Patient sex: M
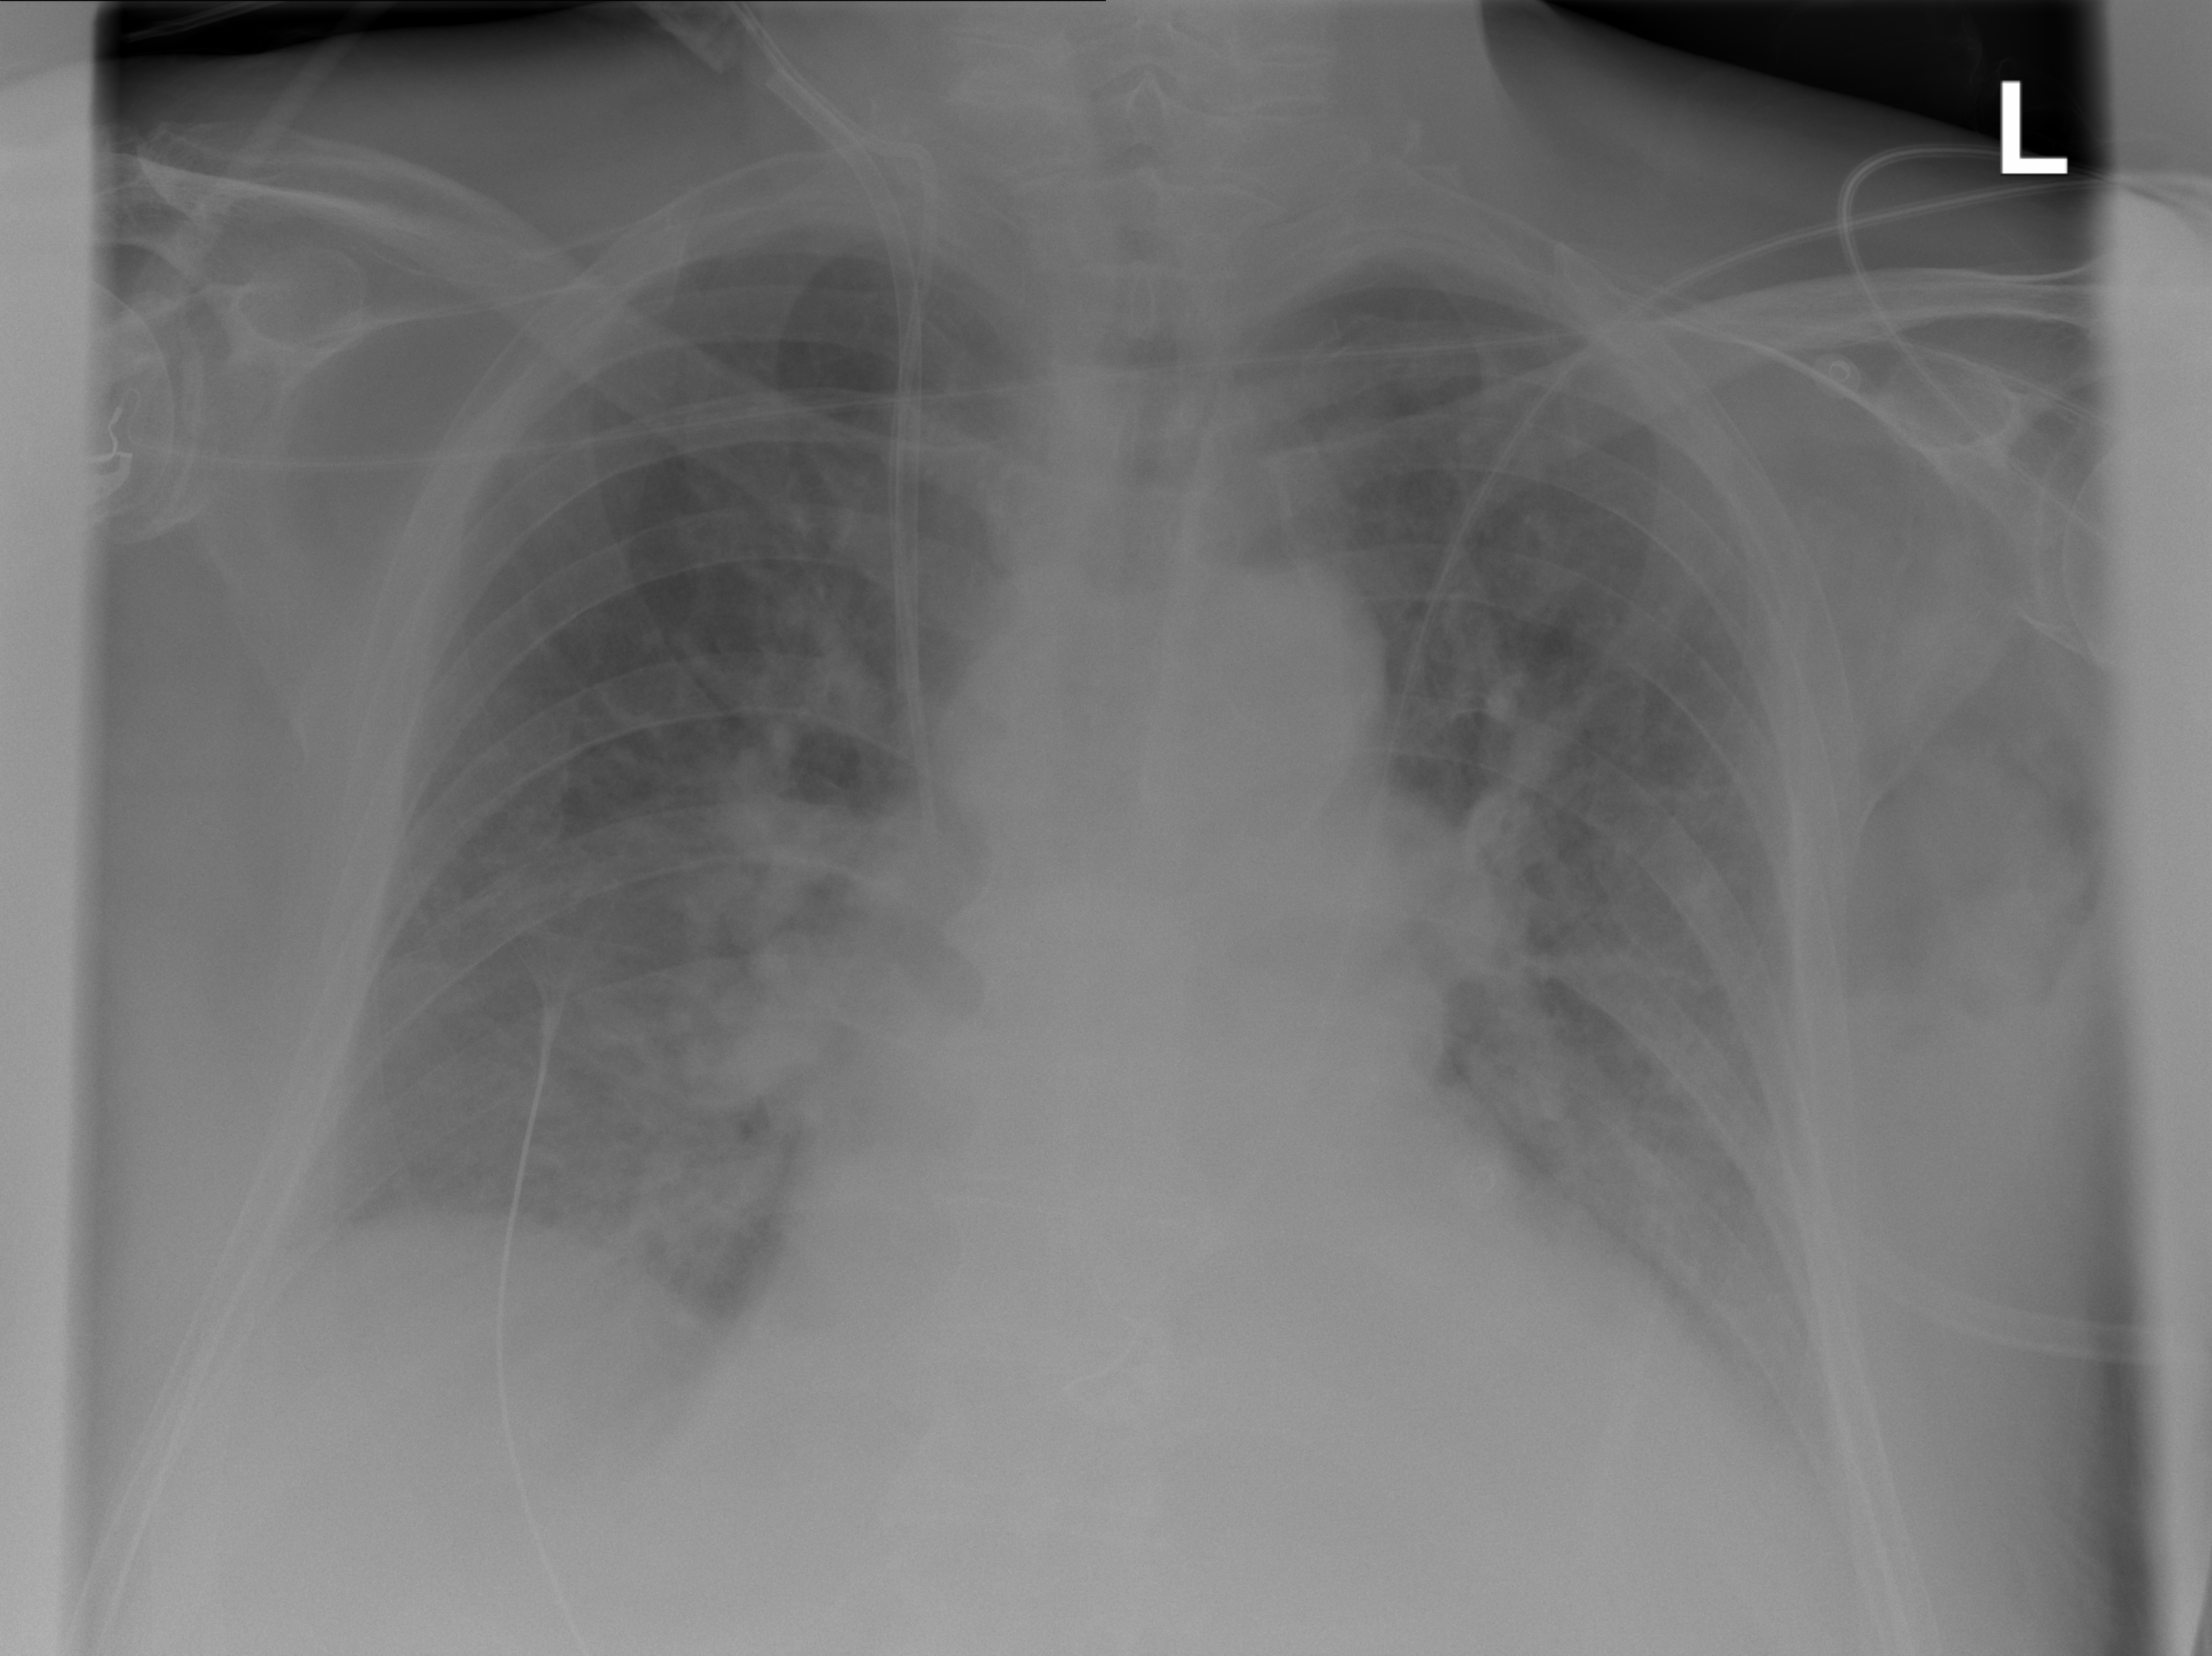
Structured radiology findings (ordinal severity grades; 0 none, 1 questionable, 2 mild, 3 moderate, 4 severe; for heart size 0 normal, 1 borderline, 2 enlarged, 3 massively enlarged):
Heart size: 2
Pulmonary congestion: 2
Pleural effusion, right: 2
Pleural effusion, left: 2
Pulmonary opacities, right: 2
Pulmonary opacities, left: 2
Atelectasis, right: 2
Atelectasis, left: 2